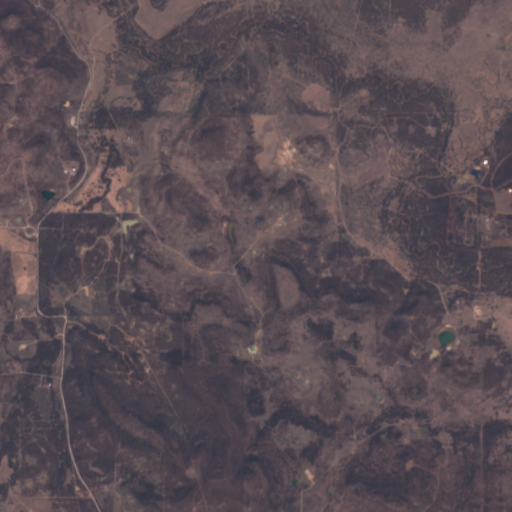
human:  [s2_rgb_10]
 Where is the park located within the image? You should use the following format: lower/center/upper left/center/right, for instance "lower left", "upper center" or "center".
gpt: The park is located in the lower left of the image.
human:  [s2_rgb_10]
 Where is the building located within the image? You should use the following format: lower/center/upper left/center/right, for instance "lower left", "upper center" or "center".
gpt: The building is located in the upper left of the image.
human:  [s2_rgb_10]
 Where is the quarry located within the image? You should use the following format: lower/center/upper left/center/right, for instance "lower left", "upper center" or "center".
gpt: There is no quarry in the image.